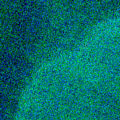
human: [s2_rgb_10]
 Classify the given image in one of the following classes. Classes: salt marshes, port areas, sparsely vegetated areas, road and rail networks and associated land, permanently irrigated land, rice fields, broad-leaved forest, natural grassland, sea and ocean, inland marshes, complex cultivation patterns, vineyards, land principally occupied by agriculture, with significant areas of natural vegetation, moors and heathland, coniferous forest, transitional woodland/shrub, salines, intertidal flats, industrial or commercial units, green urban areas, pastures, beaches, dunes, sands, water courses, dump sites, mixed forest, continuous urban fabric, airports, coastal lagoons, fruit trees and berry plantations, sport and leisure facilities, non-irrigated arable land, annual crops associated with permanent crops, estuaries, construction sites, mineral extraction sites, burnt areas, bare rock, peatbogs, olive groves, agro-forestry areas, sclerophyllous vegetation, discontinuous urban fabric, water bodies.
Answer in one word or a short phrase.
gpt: sea and ocean